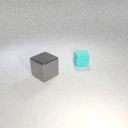
small cyan rubber cube behind large gray metal cube